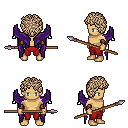
a pixel art fantasy rpg character, male body template, human, tanned skin, purple wings, red pants, white blonde curly afro hairstyle, leather bracers, spear, four views (front, back, left, right), 2x2 character sprite sheet, small pixel art, hard edges, no anti-aliasing